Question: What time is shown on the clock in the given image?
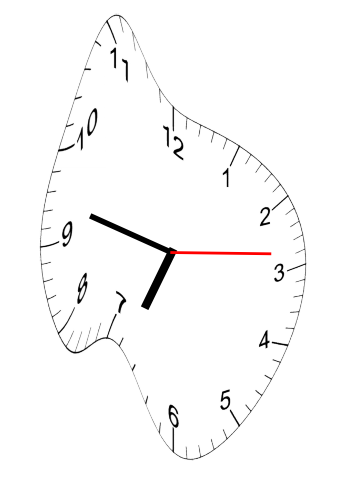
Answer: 06:47:14